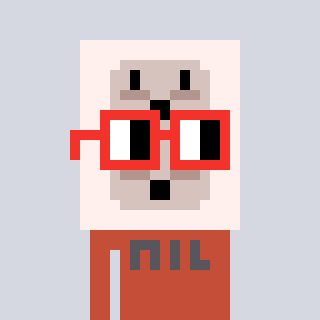
a pixel art character with square red glasses, a outlet-shaped head and a rust-colored body on a cool background